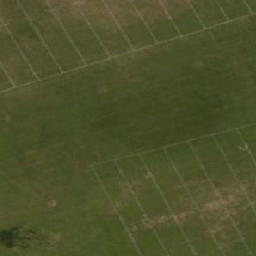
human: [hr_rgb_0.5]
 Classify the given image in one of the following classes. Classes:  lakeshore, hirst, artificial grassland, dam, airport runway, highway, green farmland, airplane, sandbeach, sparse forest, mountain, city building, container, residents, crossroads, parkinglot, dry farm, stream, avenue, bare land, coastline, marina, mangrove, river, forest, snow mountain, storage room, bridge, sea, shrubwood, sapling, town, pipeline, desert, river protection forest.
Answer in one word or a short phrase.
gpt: artificial grassland